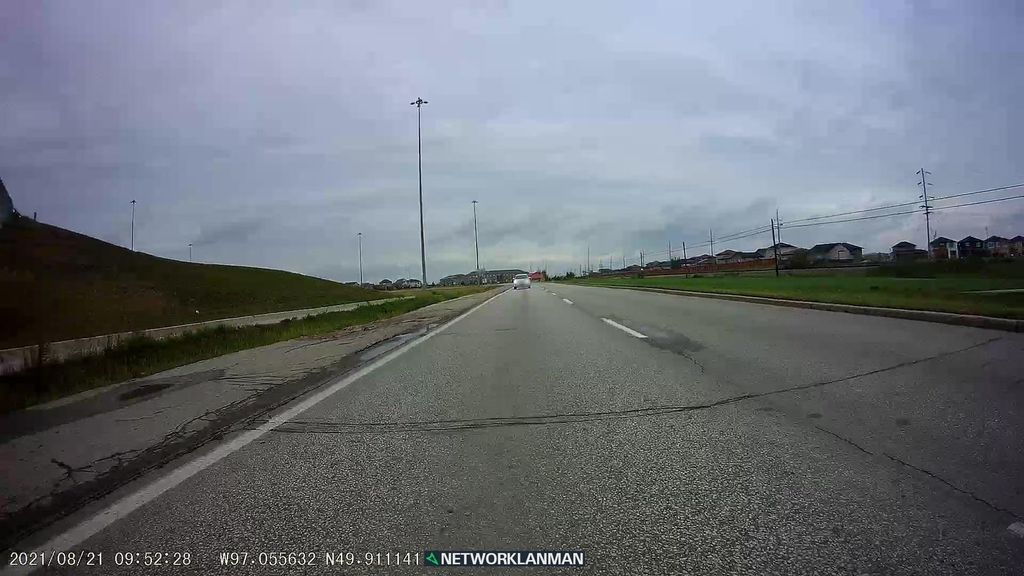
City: winnipeg